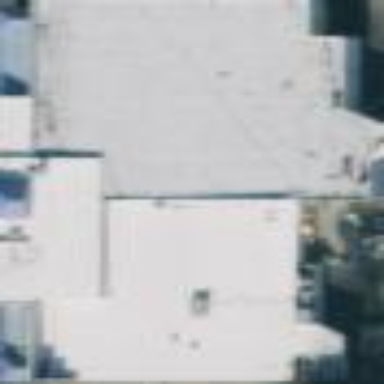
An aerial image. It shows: Supermarket building.